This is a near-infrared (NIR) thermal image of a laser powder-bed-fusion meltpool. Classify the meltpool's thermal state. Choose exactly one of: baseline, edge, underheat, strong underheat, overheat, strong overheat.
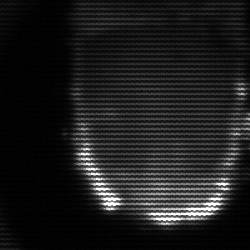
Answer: baseline